Question:
Hey,
so I have a column on the left sample_datetime and a column on the right sample_date where i used "=INT(cell to the left)" to get the date only. but it is not getting a value when the date time format changes. and I'm not sure why this is? ive tried changed the format of the cell (datetime) that doesnt turn out a date value to the same format as the one that does but the cell doesnt change.
any ideas on what i can do? and the reason why it doesnt work
01/12/2010 12:30:00 PM
this is what the one that gets a date value looks like in the function bar
the format of the cell is dd/mm/yyyy h:mm
1/13/1994 11:00:00
this is what the one that does not get a date value looks like in the function bar
the format of the cell is general
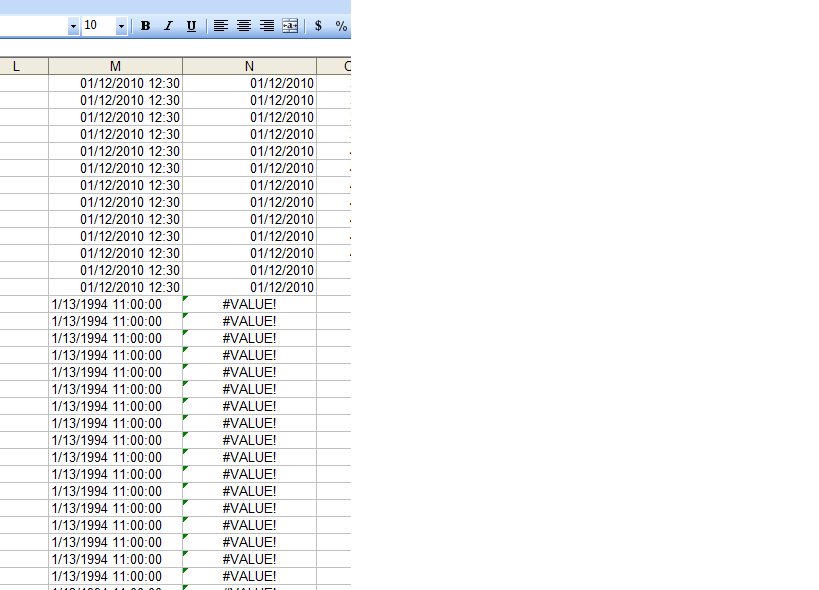
Answer: You must have your system date format set to "dd/mm/yyyy". The date "01/12/2010" is "first of December" & "1/13/1994" is "first of thirteenth month" which doesn't make sense.
You either have to change your date format - which doesn't sound right - or you need to break apart the date using "mid", "left", "right", etc and build the date using "Date(year, month, day)" function.